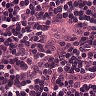
Metastatic tissue present: no